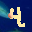
Label: 4